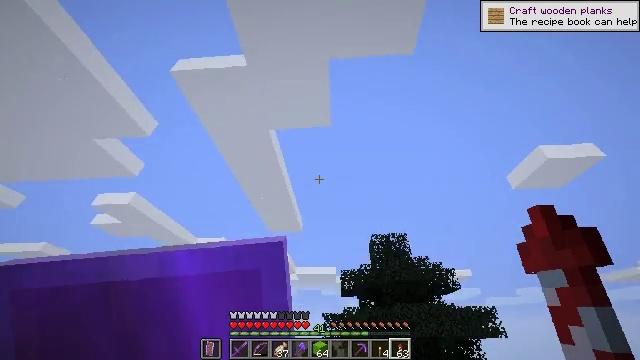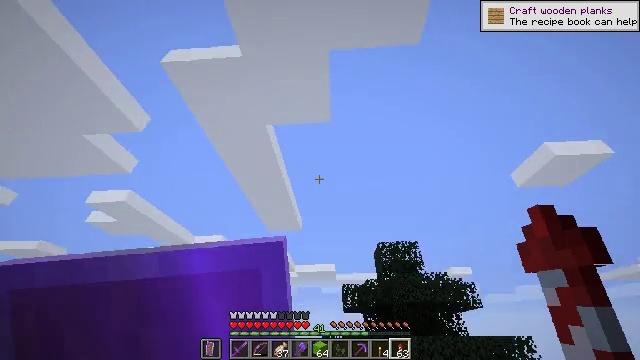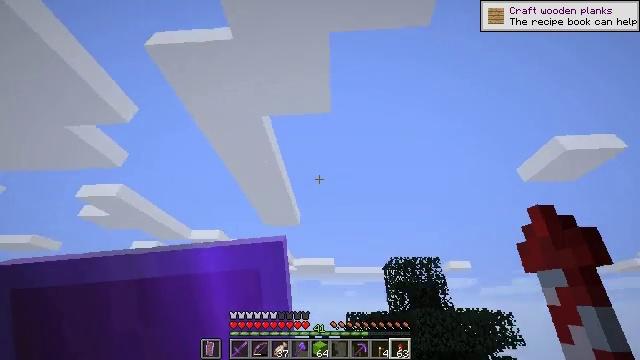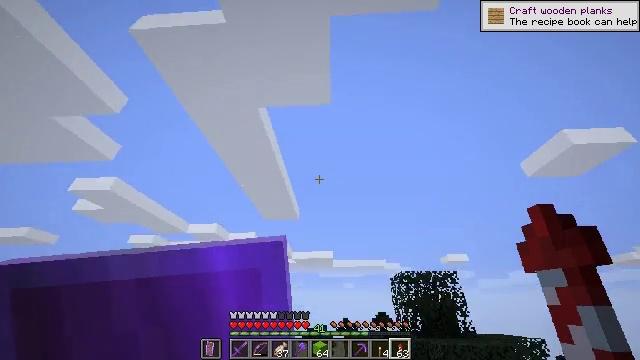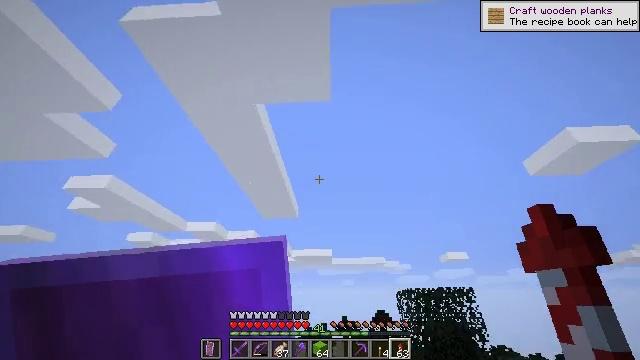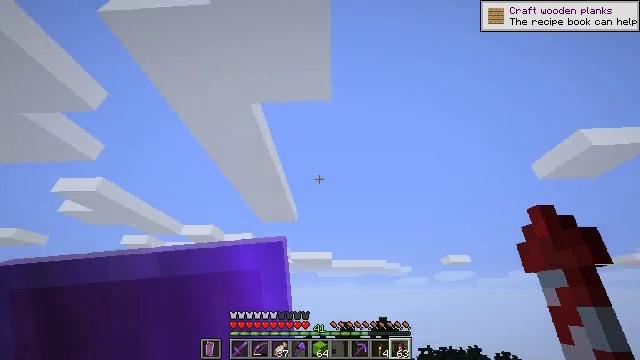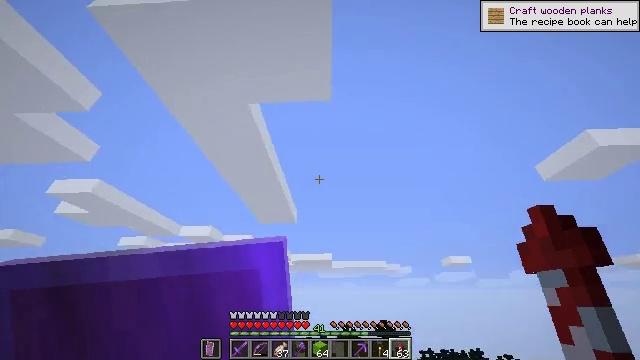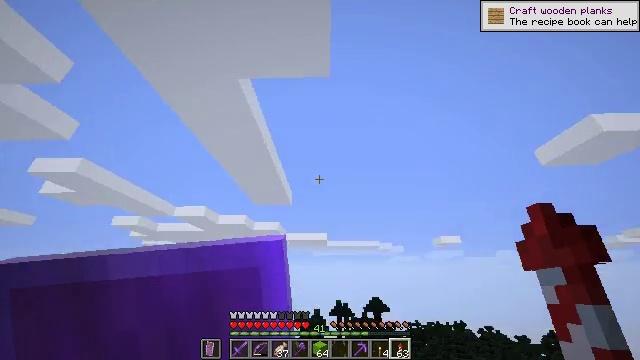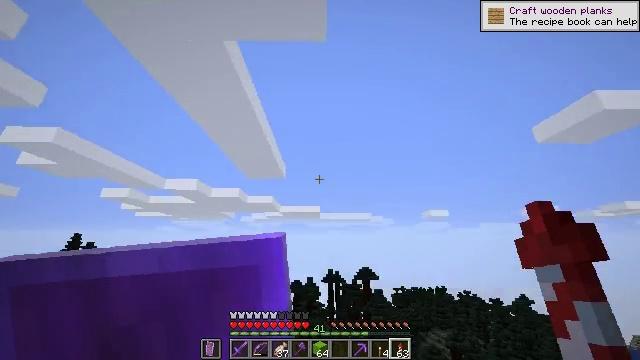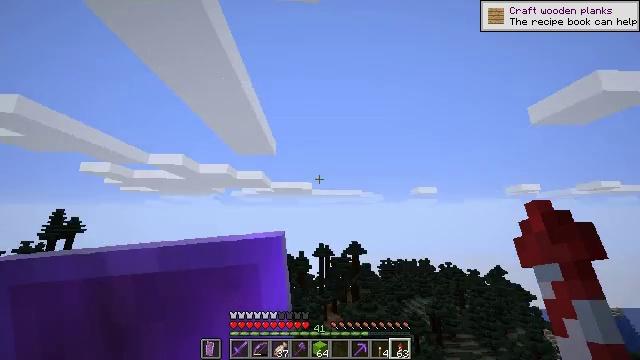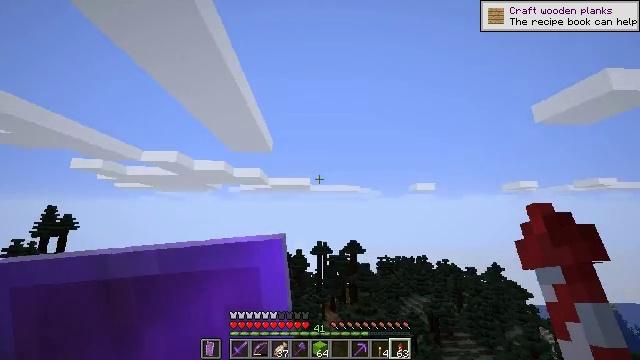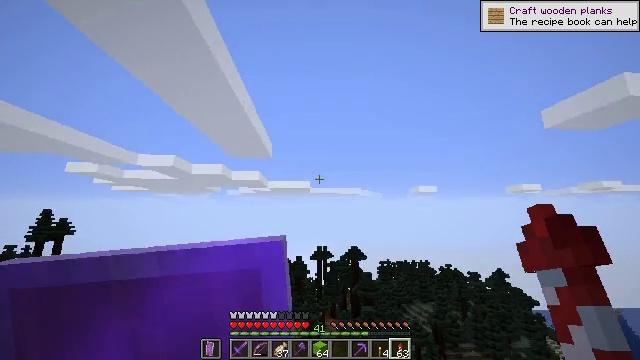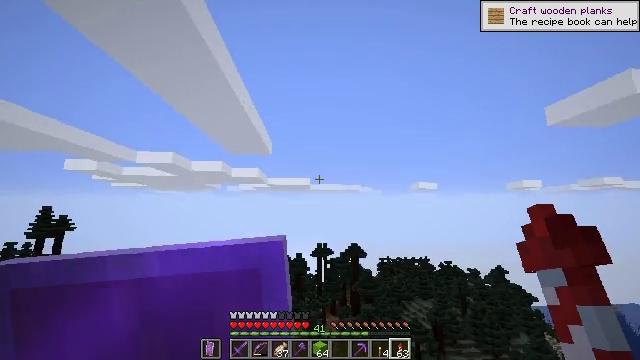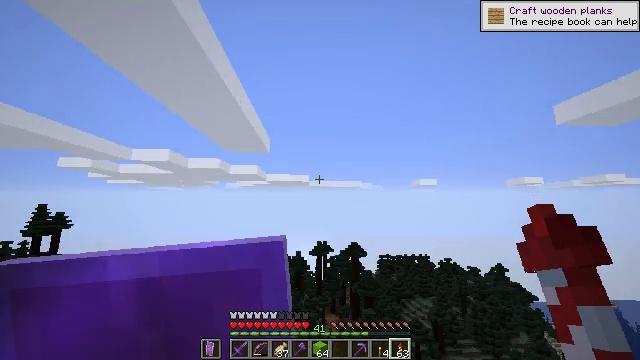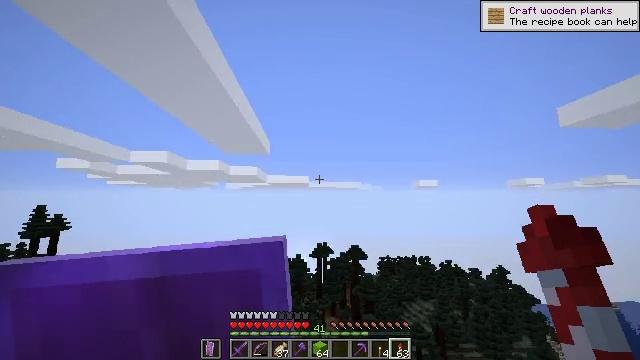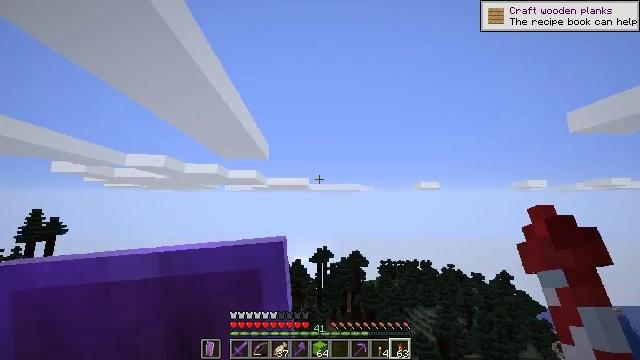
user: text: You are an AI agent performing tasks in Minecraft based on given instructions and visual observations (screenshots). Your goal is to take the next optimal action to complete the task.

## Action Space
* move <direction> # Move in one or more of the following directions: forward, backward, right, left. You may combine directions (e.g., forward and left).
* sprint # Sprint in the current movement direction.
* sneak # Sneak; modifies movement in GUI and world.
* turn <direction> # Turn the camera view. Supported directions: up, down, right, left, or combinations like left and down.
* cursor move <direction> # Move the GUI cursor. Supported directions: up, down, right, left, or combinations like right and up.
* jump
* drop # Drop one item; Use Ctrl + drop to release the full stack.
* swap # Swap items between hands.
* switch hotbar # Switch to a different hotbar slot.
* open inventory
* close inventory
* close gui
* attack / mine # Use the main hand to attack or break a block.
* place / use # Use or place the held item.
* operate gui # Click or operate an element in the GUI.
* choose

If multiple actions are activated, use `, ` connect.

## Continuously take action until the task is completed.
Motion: motion action
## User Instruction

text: Open the crafting table to craft a lime carpet.
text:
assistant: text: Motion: move forward, sprint, jump
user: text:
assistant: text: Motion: move forward, sprint, turn down, jump
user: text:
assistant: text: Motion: move forward, sprint, turn down, jump
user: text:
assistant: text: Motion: move forward, sprint, jump
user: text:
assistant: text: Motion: move forward, sprint, jump
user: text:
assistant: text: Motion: move forward, sprint, jump
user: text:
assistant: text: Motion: move forward, sprint, turn right and down, jump
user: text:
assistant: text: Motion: move forward, sprint, turn right and down, jump
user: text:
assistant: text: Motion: move forward, sprint, turn right and down, jump
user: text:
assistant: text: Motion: move forward, sprint, turn down, jump
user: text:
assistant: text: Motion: move forward, sprint, jump
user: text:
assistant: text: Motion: move forward, sprint, turn down, jump
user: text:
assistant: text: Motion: move forward, sprint, turn down, jump
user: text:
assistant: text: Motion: move forward, sprint, jump
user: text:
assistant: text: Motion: move forward, sprint, jump
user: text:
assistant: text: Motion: move forward, sprint, jump
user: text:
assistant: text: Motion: move forward, sprint, jump
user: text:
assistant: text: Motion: move forward, sprint, jump
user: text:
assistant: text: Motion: move forward, sprint
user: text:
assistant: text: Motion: move forward, sprint
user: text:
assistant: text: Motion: move forward, sprint
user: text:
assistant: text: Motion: move forward, sprint, turn down
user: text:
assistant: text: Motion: move forward, sprint, turn down
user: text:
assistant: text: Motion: move forward, sprint, turn down
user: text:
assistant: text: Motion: move forward, sprint, jump
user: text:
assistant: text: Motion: move forward, sprint, turn down, jump
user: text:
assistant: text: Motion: move forward, sprint, turn down, jump
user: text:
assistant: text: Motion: move forward, sprint, turn down
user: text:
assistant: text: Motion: move forward, sprint
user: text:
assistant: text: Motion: move forward, sprint